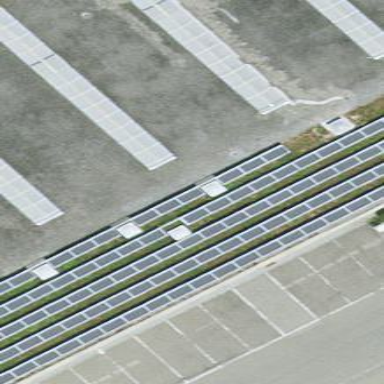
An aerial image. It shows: Small solar photovoltaic panel used as generator to produce electricity.